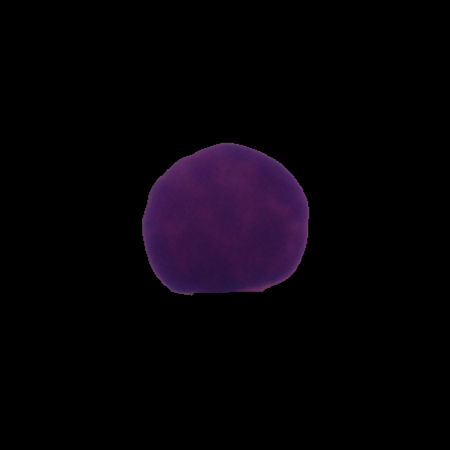
Label: healthy